Interaction volume radius: 5 \u00c5
Interaction volume height: 30 \u00c5
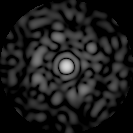
Disorder parameter: 0.8461